Interaction volume radius: 5 \u00c5
Interaction volume height: 15 \u00c5
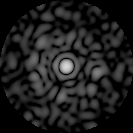
Disorder parameter: 0.8636